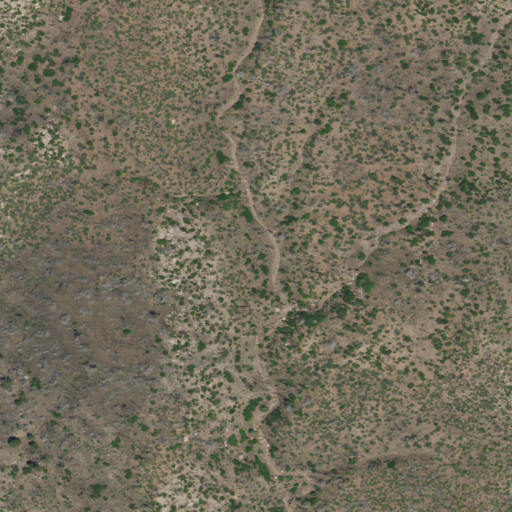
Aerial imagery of plain(s) in New Mexico named Victorio Park containing only shrub